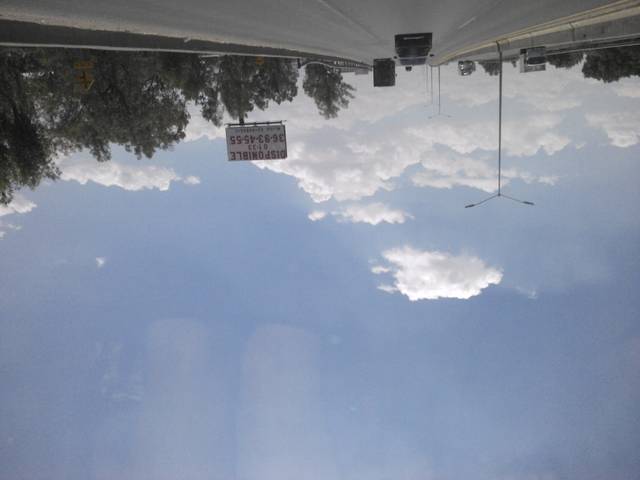
Region: Mexico
Coordinates: 20.577, -103.357